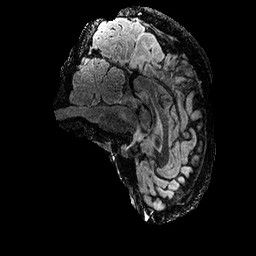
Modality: FLAIR
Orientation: sagittal
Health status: ill
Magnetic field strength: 3 T